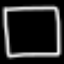
Label: square